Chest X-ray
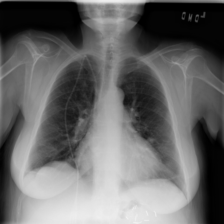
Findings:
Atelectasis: positive
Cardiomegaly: negative
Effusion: negative
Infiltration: negative
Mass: negative
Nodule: positive
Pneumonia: negative
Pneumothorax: negative
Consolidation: negative
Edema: negative
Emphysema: negative
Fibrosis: negative
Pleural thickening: negative
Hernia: negative